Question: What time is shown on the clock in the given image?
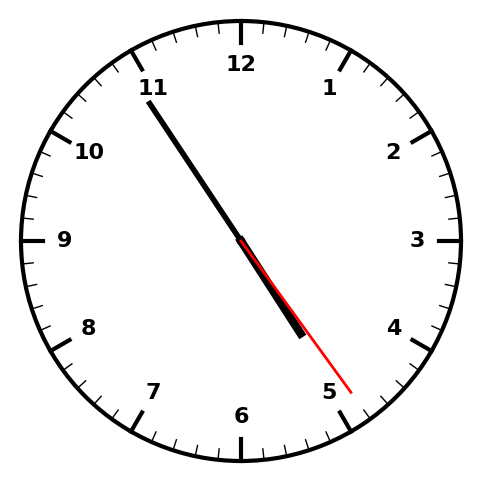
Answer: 04:54:24